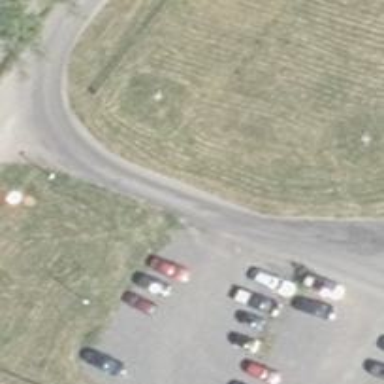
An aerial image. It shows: Parking area with gravel surface.